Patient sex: M
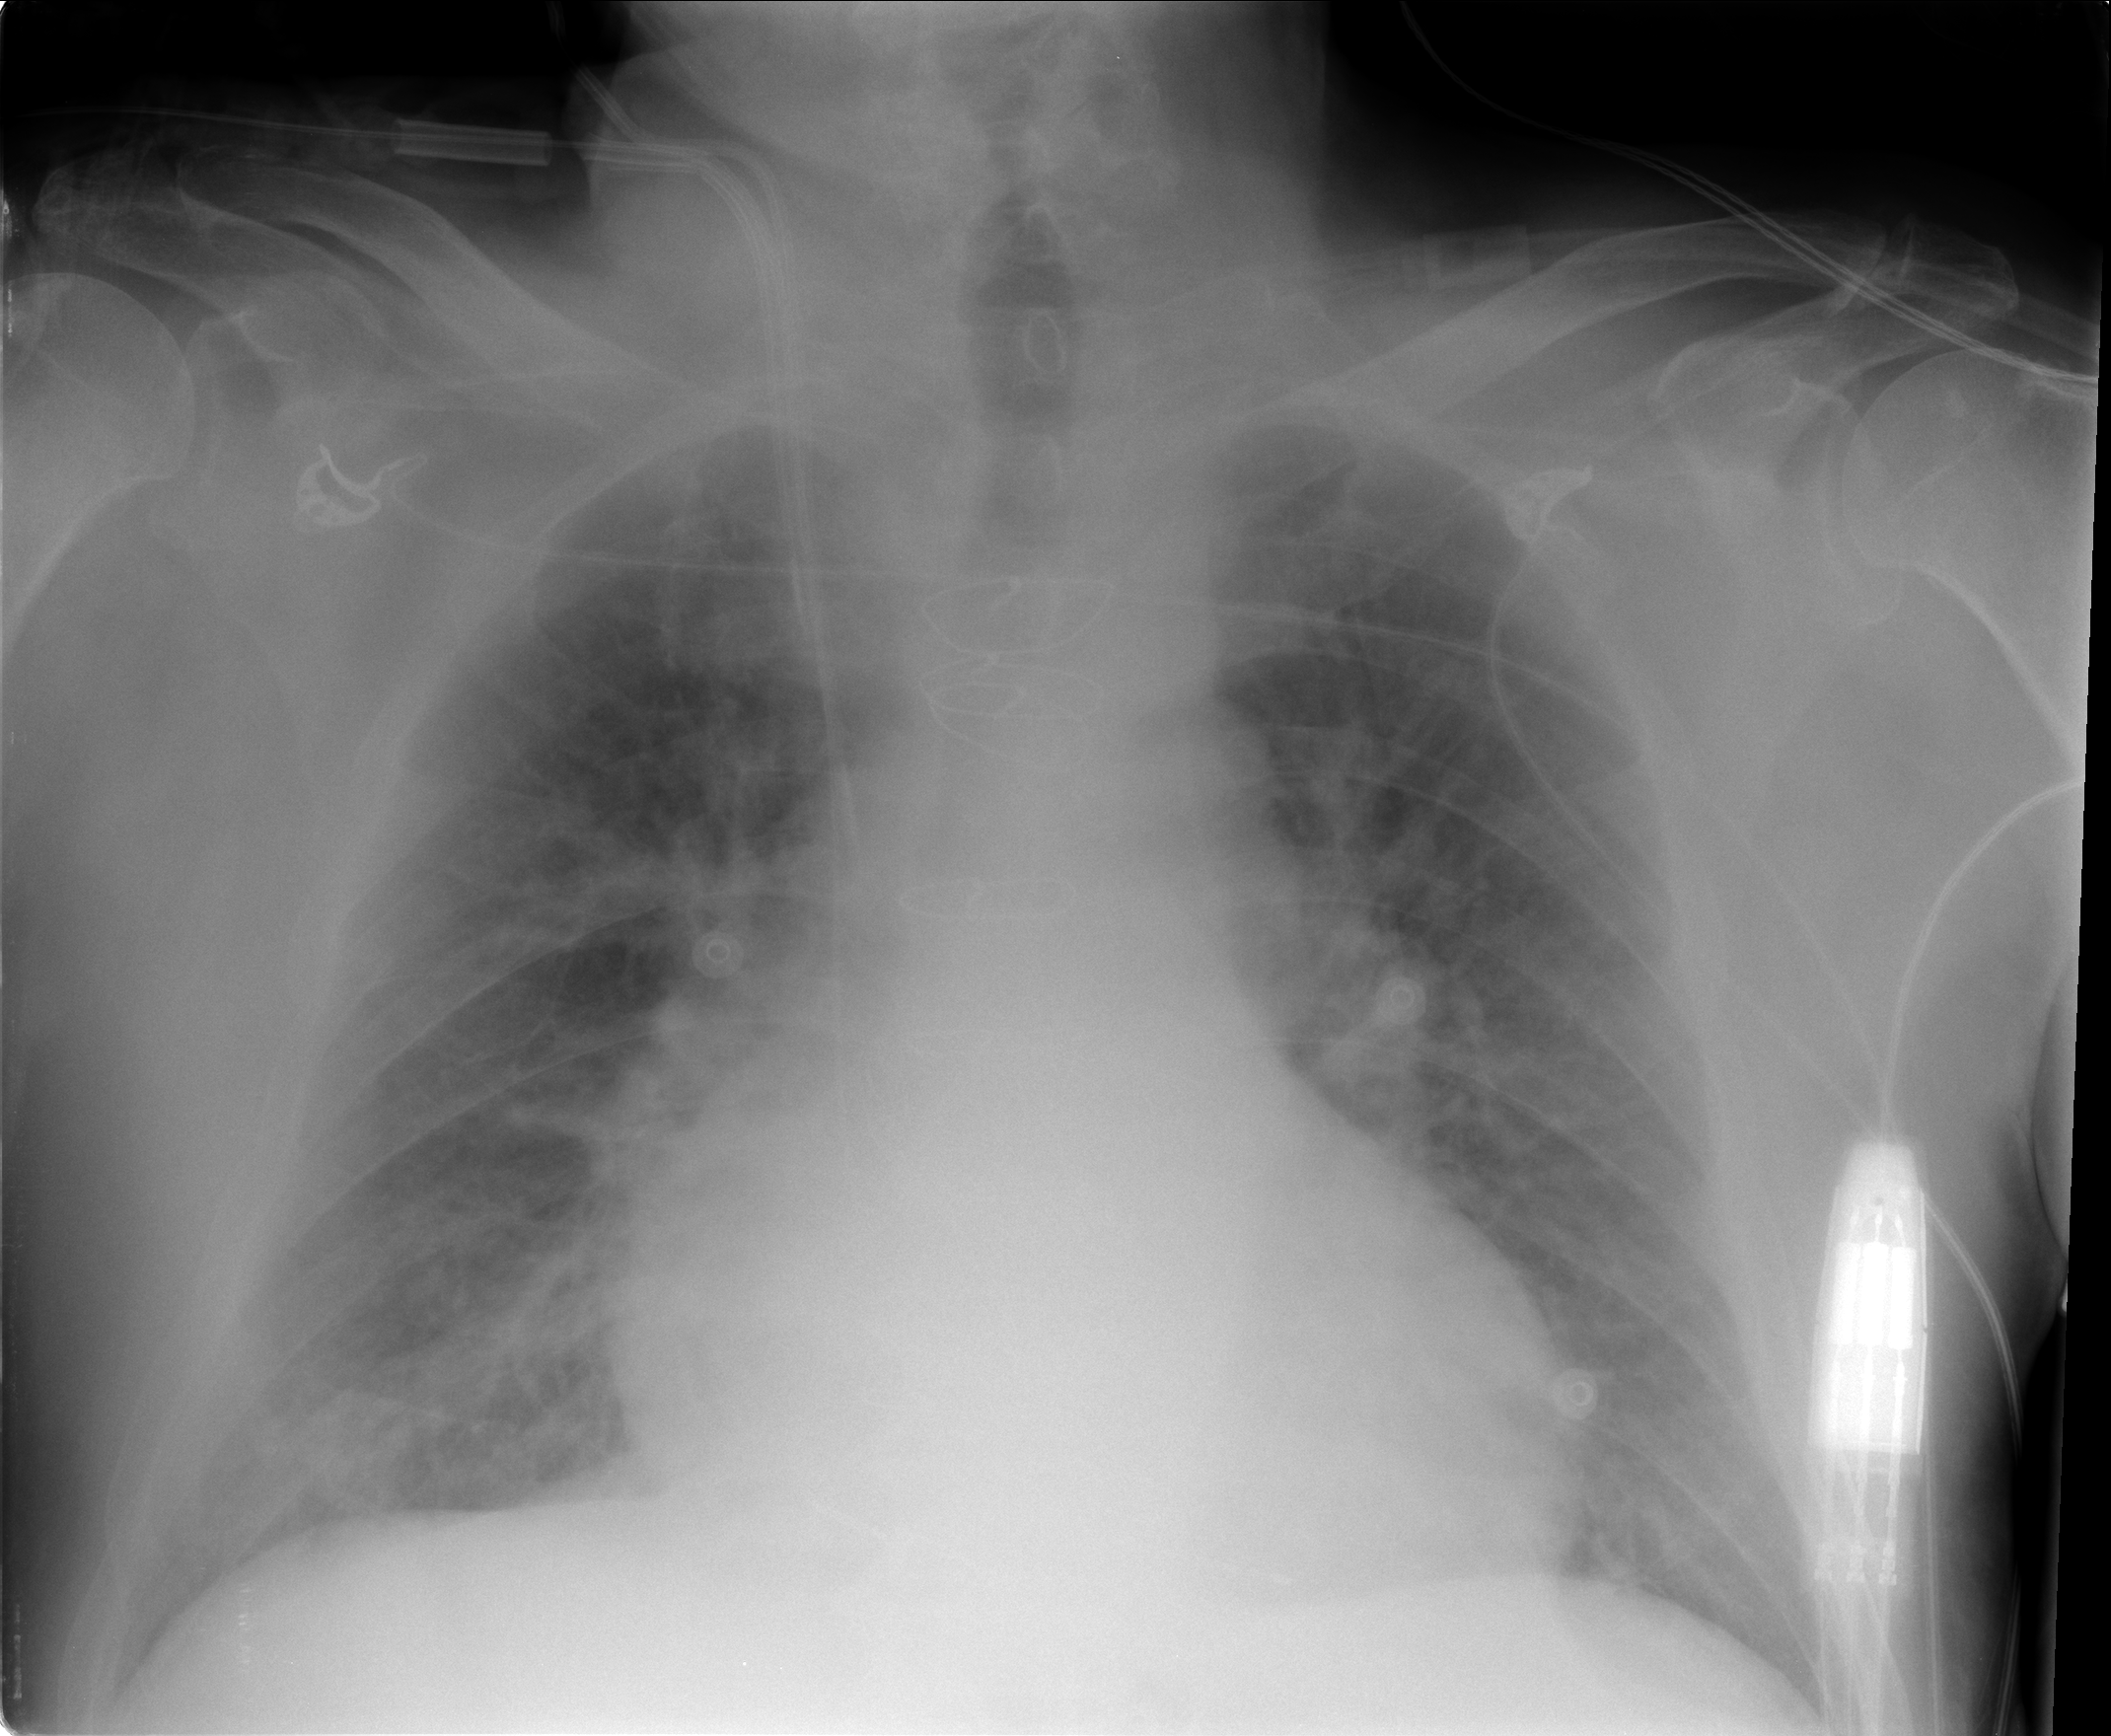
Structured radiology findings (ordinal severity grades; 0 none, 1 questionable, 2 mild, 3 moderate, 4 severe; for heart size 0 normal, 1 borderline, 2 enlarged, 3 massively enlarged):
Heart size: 1
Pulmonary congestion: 1
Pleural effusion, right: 2
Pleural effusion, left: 1
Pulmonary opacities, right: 0
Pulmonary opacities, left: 0
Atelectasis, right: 1
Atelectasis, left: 1